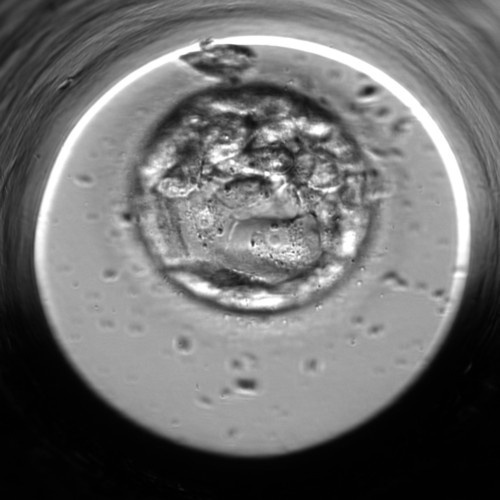
Embryo quality: poor